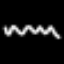
Label: squiggle